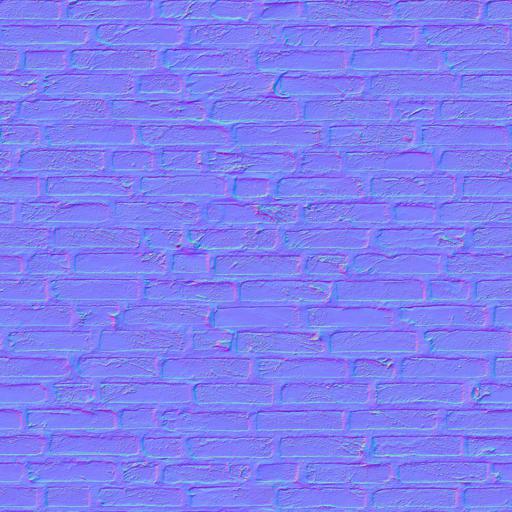
bricks